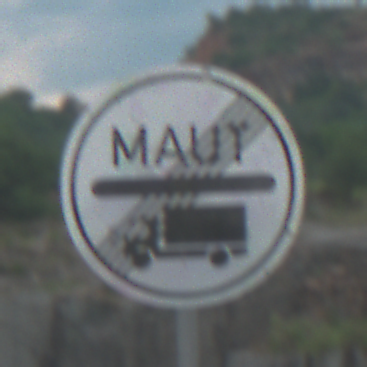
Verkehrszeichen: EndeMautpflicht
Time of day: MorningAfternoon
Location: Outdoor (Nature)
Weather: PartlyCloudy
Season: NotSpecified
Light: Natural